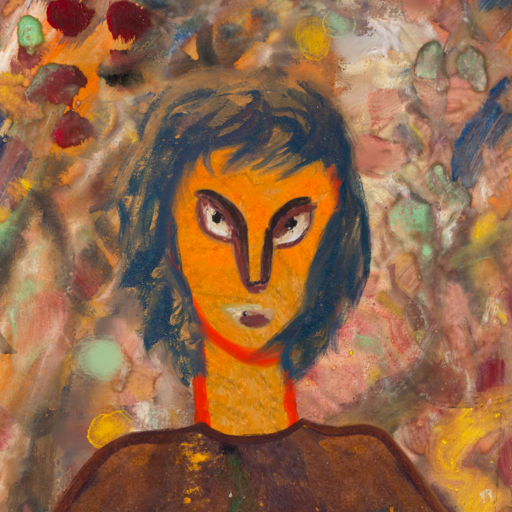
Background: Mother_And_Son_Mother, Head And Neck Front: Sisters, Face Front: After_Raid, Bust: Comrade, Hair Front: InTheSun, Head Accessory: Blank, Second Necklace: Blank, Necklace: Blank, Baby: Blank